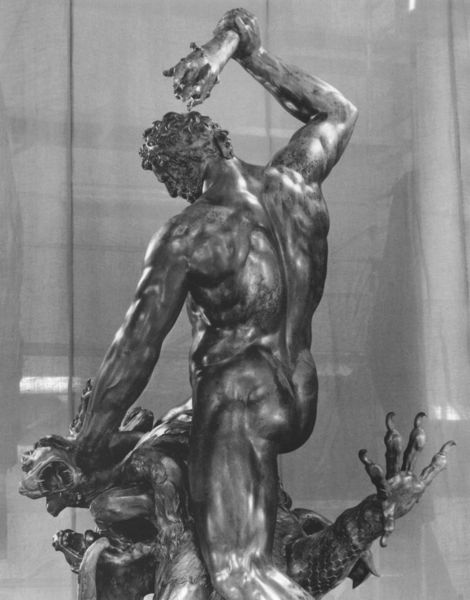
Titel: Herkulesbrunnen in Augsburg
Künstler: Adriaen de Vries
Standort: Augsburg (EU - D - B)
Schlagwörter: adler, akt, gott, kampf, mann, nackt, köpfe, rücken, hund, tier, bart, arm, halten, stehen, figur, haare, locken, brunnen, schuppen, stock, skulptur, statue, hintern, gewalt, muskeln, glanz, metall, bronze, foto, muskulös, antike, knüppel, schwarzweiß, waffe, krallen, zähne, erhoben, greif, perseus, kralle, töten, beil, guss, ausholen, herkules, keule, schlagen, erschlagen, ungeheuer, drachen, drache, reptil, drachentöter, bronzeguss, muskulatur, monster, untier, klaue, augsburg, bestie, besiegen, zuschlagen, mehrköpfig, titan, halbgott, po, 1620, bronzue, herkulesbrunnen, gealt, maximilianmuseum